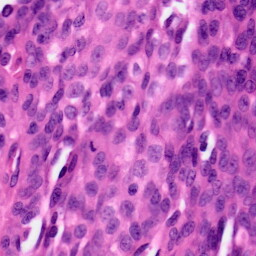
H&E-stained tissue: Ovarian